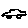
Label: car